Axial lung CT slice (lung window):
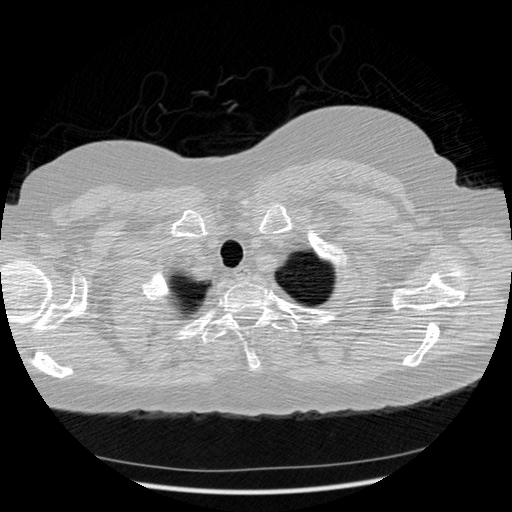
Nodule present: no